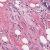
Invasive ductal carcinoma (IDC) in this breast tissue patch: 0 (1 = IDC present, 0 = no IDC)